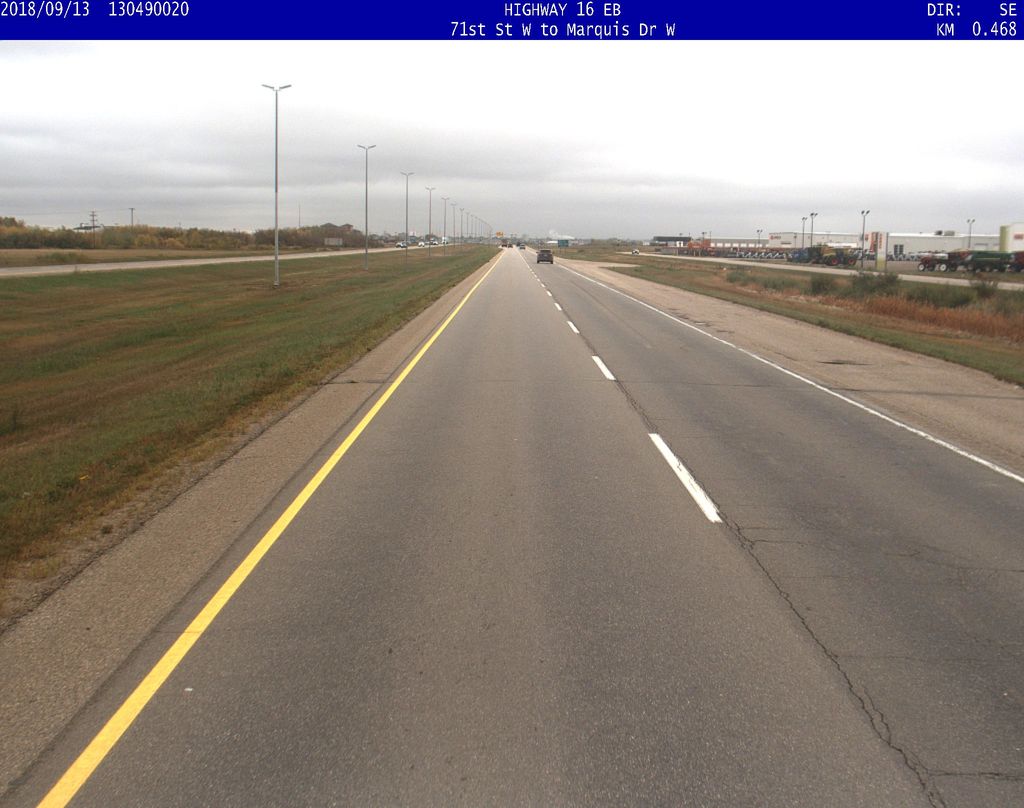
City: saskatoon